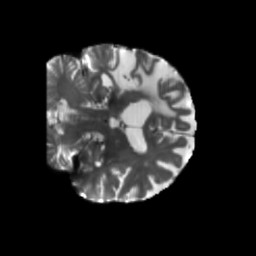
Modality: T2w
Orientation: coronal
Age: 52
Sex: male
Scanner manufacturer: siemens
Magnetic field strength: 3 T
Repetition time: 5.47 s
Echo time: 0.0854 s